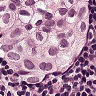
Metastatic tissue present: yes